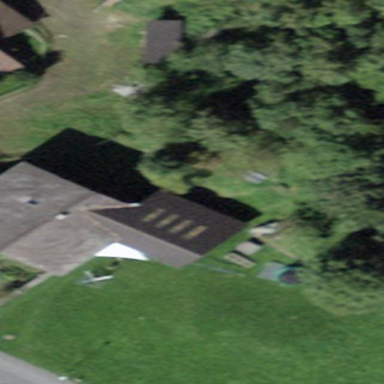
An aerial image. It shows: Farm building.